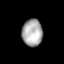
Tissue: lung
Cell type: T cells
Senescence score: 0.1755
Nuclear area (px): 543
Mean DAPI intensity: 170.088